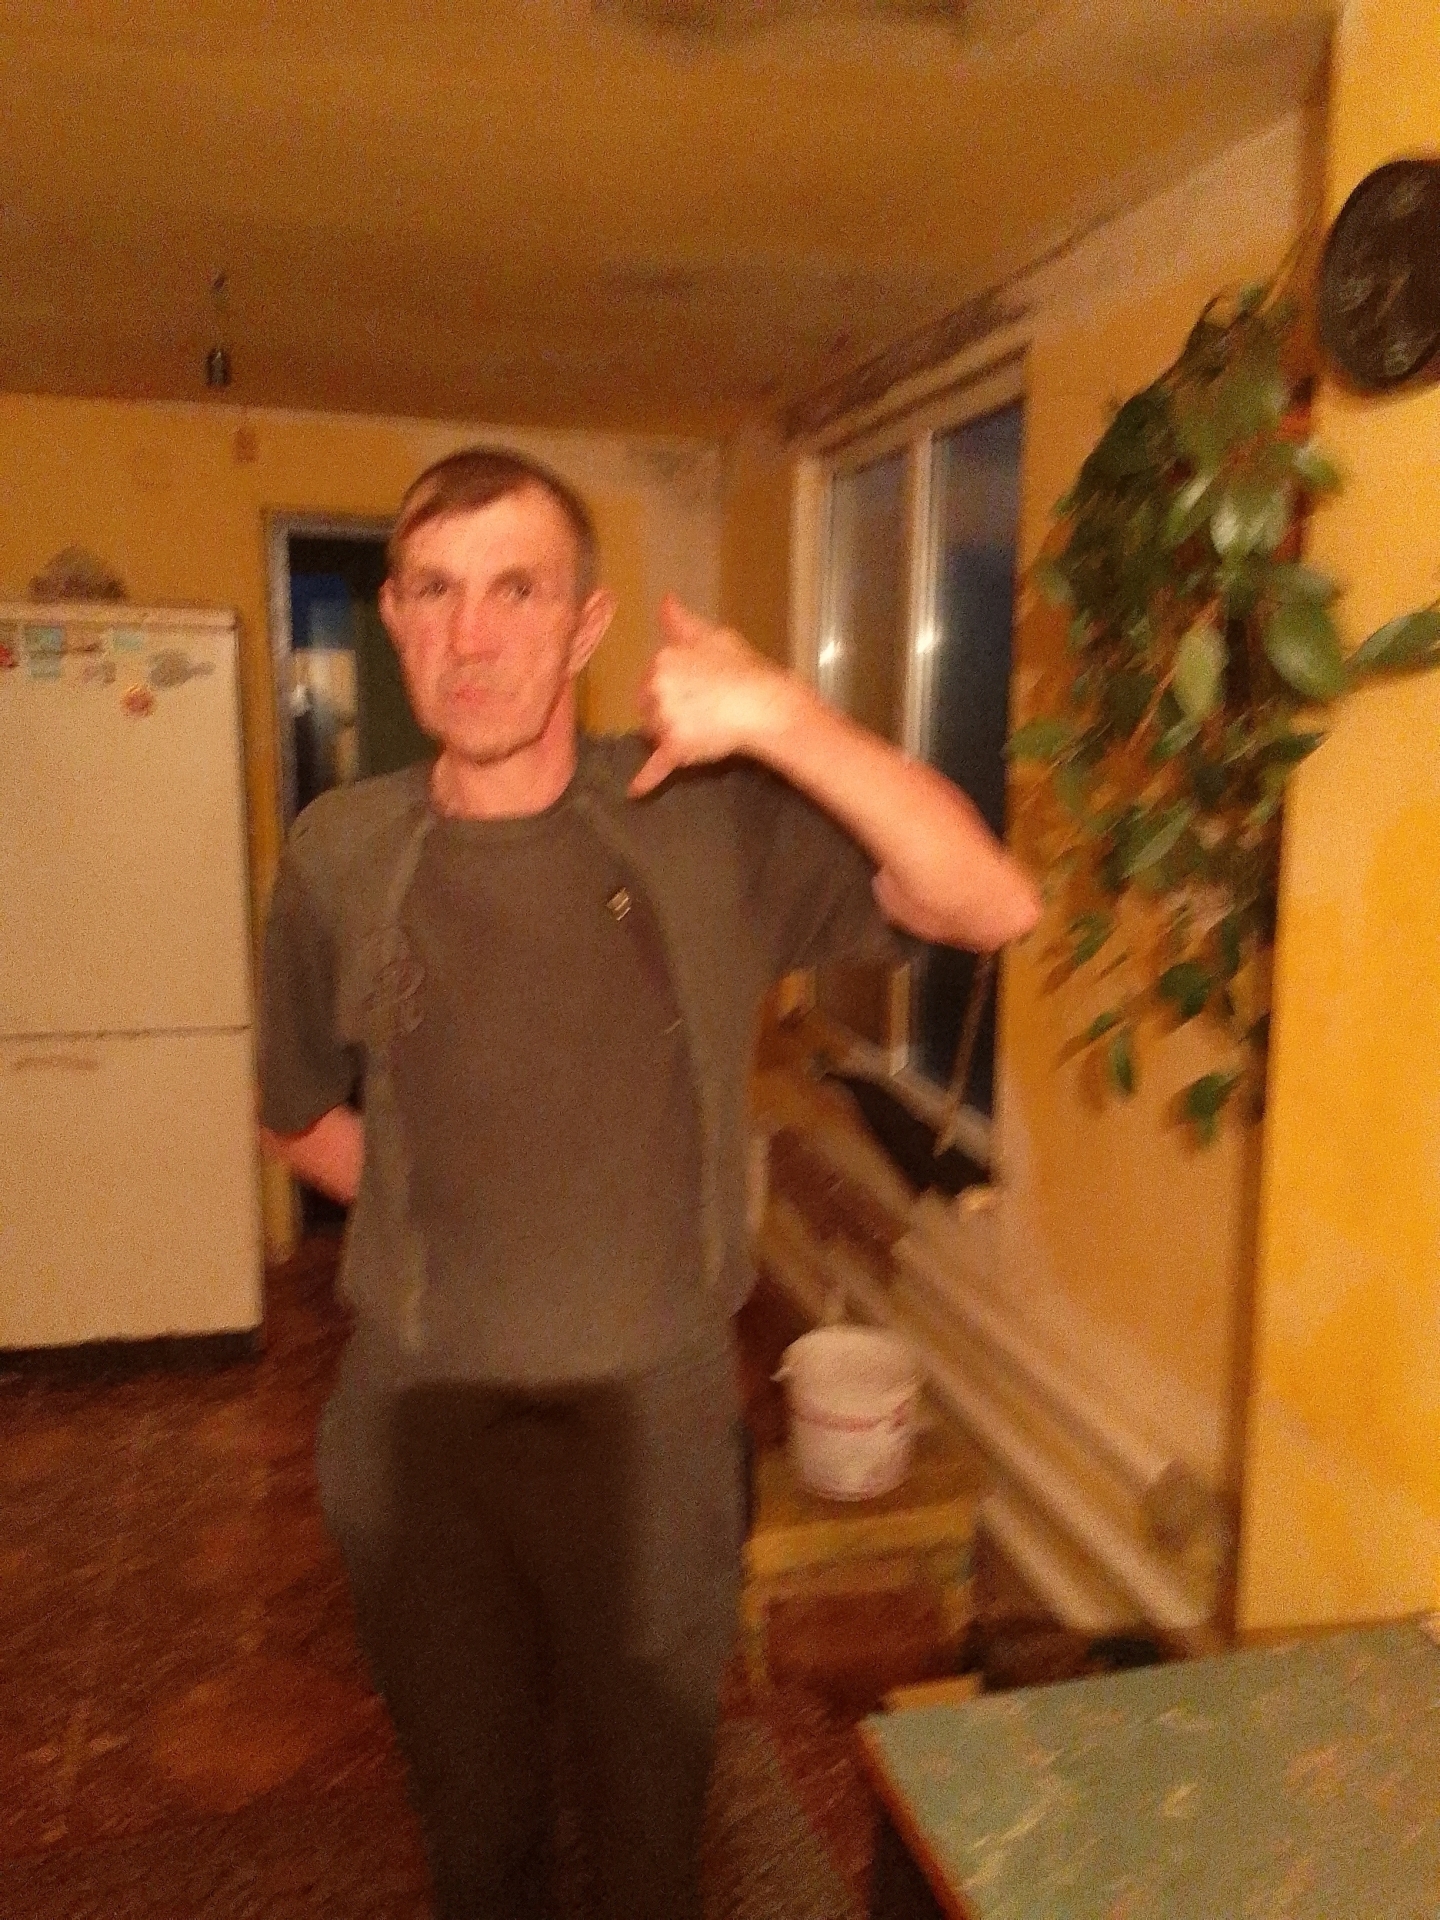
Label: noise